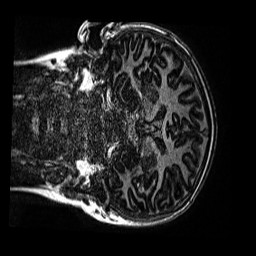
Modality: MP2RAGE
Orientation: coronal
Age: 13
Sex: female
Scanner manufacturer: siemens
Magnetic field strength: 3 T
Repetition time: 4 s
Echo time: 0.00299 s